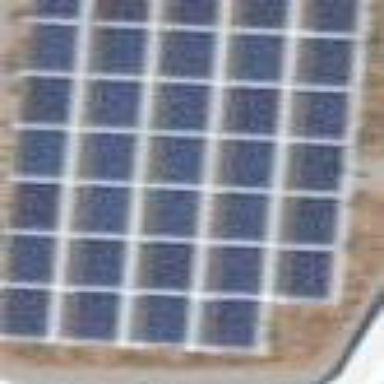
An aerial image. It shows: Solar power generator.